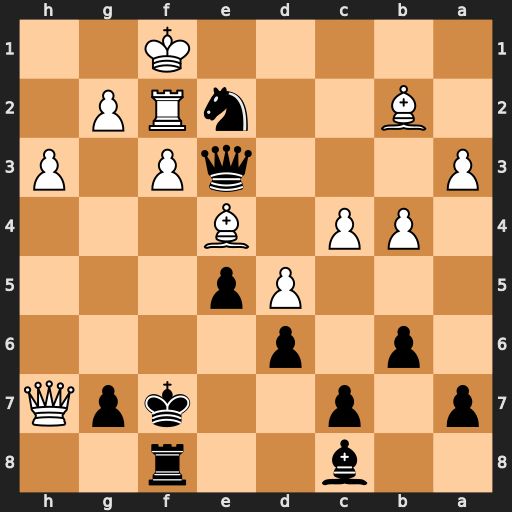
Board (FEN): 2b2r2/p1p2kpQ/1p1p4/3Pp3/1PP1B3/P3qP1P/1B2nRP1/5K2
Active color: b
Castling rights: -
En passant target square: -
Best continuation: Ng3+ Kg1 Qe1+ Kh2 Nxe4 fxe4+ Qxf2